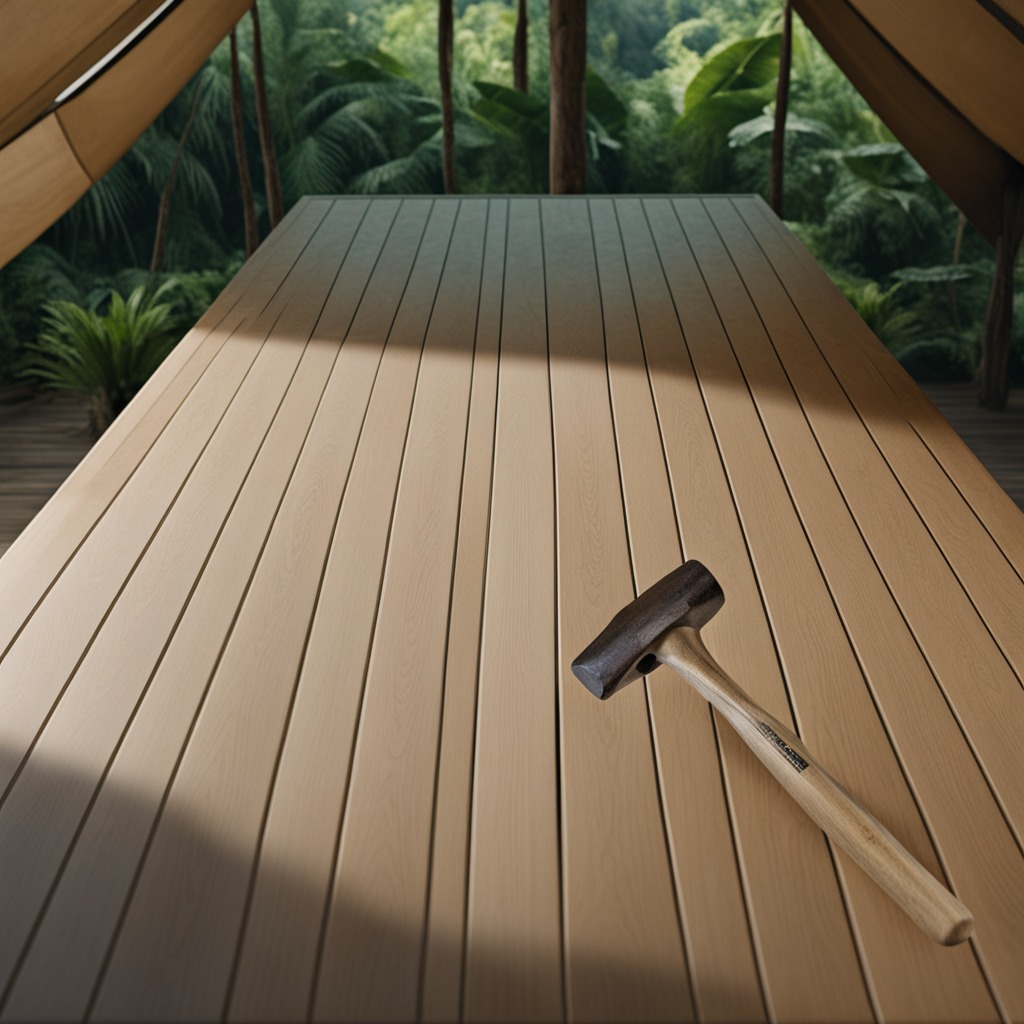
A hammer is lying on a wooden table inside a jungle field workshop tent humid ambient light worn but.